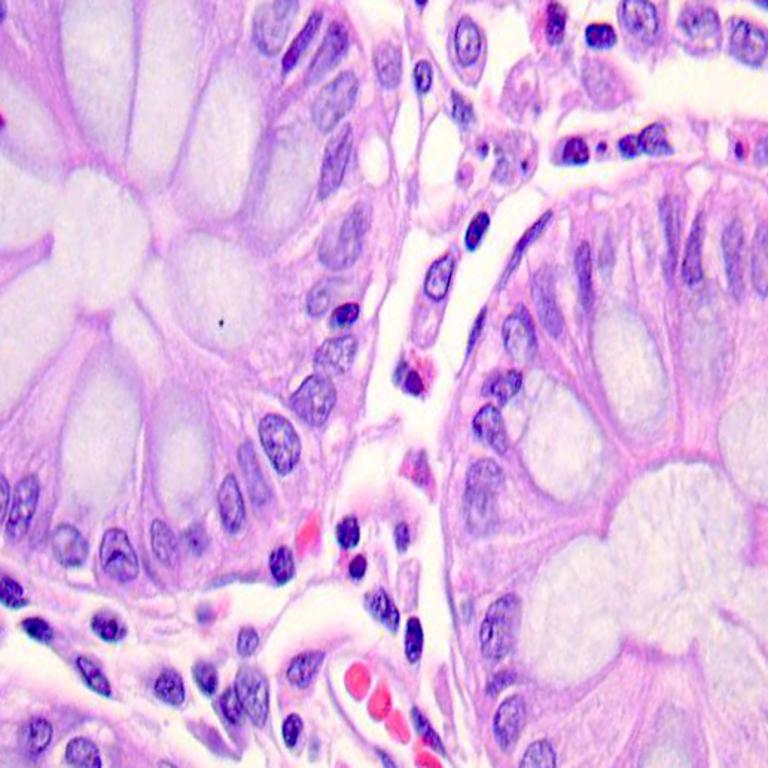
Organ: colon
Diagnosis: benign